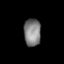
Tissue: prostate
Cell type: T cells
Senescence score: 0.3071
Nuclear area (px): 461
Mean DAPI intensity: 127.219